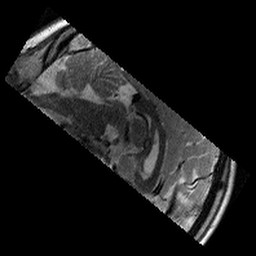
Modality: T2w
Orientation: sagittal
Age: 9
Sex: male
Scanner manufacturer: siemens
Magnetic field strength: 3 T
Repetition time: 9.23 s
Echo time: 0.067 s